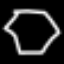
Label: octagon